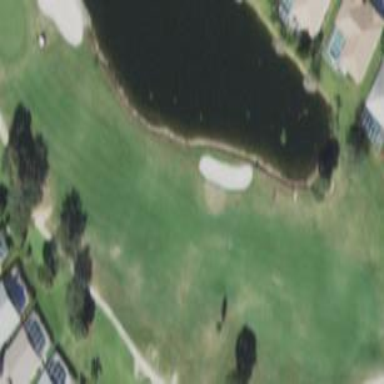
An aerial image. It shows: Scenic golf fairway.